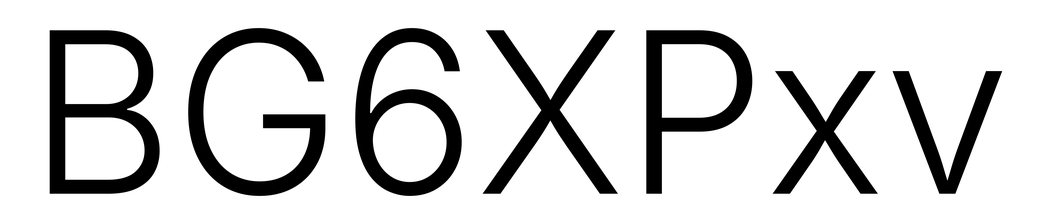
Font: Inter_Light